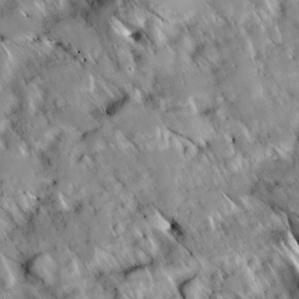
Label: non_frost